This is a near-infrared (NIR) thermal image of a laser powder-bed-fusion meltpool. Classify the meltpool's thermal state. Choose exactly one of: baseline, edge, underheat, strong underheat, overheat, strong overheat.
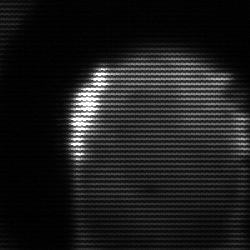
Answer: baseline